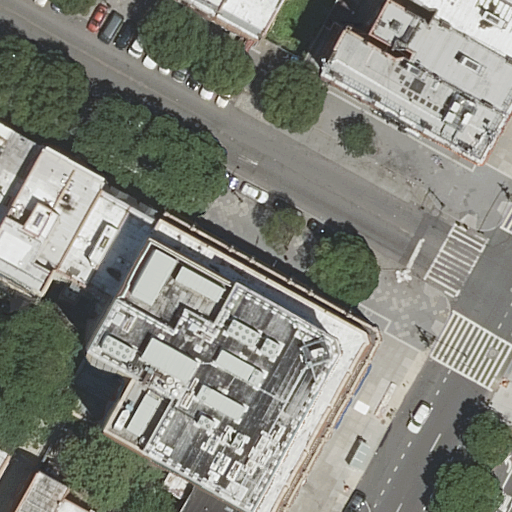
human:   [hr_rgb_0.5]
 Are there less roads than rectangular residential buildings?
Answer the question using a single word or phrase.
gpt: yes

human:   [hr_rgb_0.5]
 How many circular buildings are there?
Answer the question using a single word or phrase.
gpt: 0

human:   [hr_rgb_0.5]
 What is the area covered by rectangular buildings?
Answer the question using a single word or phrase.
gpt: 804m2

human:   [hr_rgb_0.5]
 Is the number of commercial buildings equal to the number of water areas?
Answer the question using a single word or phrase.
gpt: yes

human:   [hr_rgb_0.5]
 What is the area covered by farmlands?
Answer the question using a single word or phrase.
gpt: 0m2

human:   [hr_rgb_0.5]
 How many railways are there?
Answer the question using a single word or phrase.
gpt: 0

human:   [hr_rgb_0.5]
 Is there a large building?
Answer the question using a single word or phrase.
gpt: no

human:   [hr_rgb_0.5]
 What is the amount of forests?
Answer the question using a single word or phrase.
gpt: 0

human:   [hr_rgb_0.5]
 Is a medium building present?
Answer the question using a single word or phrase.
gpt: yes

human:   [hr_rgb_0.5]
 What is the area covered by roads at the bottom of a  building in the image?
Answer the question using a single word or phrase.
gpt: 0m2

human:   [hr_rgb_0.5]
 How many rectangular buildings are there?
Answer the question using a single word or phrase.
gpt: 10

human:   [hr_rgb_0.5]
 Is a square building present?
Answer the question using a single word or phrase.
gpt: no

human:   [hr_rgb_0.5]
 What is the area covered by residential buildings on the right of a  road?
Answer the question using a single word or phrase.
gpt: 670m2

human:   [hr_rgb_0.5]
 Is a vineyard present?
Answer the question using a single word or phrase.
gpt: no

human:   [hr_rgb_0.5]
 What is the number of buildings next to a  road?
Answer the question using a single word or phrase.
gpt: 16

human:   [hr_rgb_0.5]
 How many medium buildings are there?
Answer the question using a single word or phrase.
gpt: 9

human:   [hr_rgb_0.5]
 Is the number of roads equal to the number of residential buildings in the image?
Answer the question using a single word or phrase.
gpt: no

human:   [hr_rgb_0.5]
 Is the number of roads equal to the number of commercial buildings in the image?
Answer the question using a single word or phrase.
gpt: no

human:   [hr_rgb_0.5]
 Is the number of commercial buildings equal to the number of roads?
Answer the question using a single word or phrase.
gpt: no

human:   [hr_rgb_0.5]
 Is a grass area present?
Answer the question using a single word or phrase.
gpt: no

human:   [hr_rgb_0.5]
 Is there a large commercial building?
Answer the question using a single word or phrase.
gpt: no

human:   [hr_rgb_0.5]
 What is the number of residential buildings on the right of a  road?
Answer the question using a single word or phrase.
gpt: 4

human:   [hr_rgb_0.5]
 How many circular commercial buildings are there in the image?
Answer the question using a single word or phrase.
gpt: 0

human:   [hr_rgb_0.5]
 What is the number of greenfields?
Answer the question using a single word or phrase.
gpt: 0

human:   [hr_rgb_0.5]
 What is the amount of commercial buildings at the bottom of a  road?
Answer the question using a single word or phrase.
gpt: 0

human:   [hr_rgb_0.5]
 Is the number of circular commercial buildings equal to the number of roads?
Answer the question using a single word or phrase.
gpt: no

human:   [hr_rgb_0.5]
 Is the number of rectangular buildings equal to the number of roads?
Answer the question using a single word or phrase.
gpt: no

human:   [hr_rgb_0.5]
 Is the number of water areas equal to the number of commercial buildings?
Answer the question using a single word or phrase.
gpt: yes

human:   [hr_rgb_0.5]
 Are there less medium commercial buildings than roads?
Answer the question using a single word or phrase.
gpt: yes

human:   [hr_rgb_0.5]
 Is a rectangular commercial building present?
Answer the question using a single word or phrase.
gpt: no

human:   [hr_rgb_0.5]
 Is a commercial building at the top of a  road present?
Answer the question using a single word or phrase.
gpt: no

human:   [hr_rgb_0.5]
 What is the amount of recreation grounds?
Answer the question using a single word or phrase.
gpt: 0

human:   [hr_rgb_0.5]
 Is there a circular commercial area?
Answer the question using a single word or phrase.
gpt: no

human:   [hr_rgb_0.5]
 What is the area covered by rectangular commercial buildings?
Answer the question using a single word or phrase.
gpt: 0m2

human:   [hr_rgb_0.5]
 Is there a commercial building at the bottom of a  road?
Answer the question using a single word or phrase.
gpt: no

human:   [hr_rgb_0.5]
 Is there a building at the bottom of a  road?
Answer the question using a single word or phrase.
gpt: yes